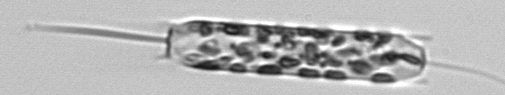
Label: Ditylum_brightwellii